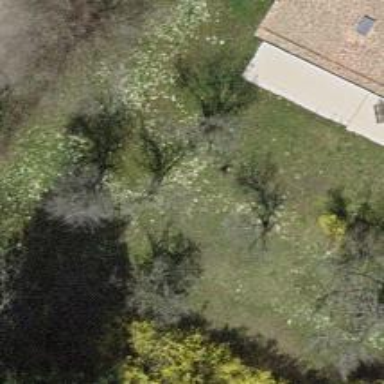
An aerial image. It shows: Deciduous broadleaved tree in garden.